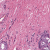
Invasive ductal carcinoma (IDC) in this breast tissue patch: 0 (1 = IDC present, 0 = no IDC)